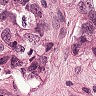
Metastatic tissue present: yes